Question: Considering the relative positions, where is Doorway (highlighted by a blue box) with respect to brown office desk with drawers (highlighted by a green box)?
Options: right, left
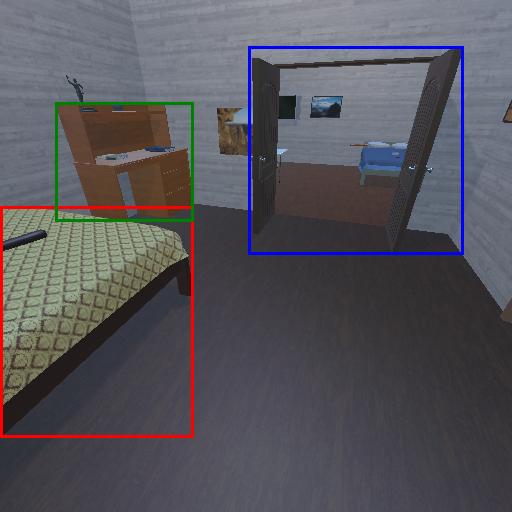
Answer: right